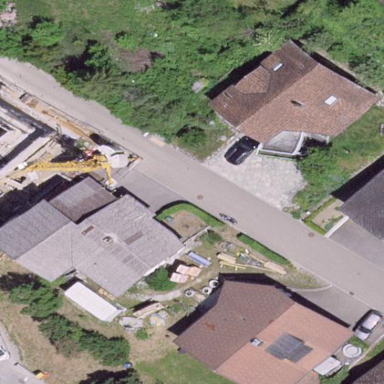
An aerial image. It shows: Detached building.